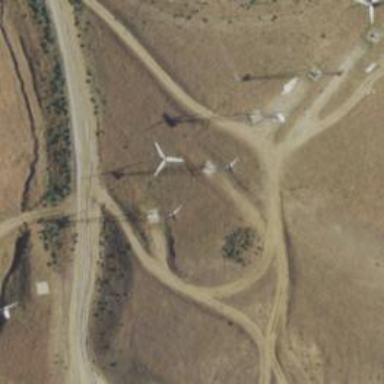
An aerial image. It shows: Wind generator powered by wind turbine.